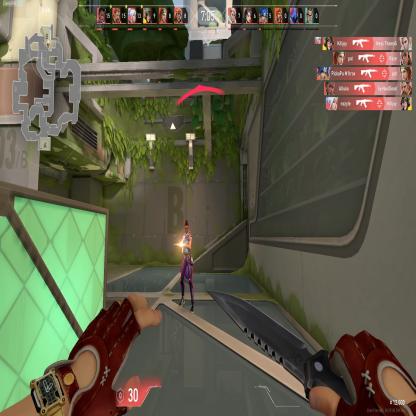
Label: enemy